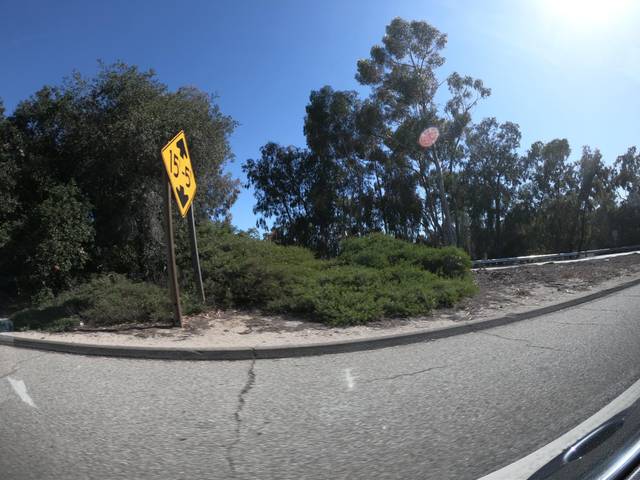
Region: United States
Coordinates: 34.428, -119.736